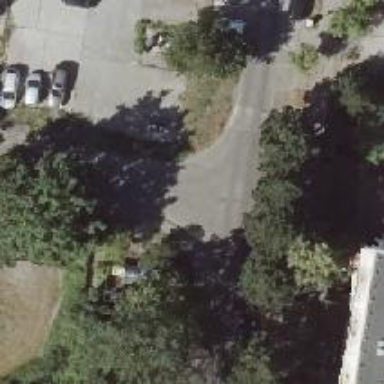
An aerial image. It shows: Concrete sidewalk that functions as footway.